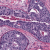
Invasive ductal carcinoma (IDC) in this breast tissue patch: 0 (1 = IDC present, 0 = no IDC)